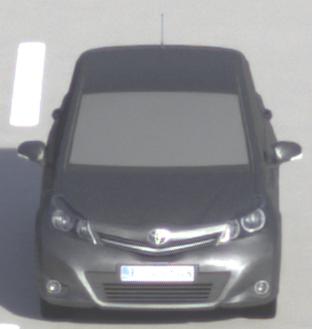
Make: Toyota
Model: Yaris 1.0
Detailed model: Yaris (XP9)
Model produced from: 2009/01
Model produced until: 2010/10
Doors: 3
Color: gray
Road condition: dry road
Daytime: morning or afternoon
Contrast: high contrast